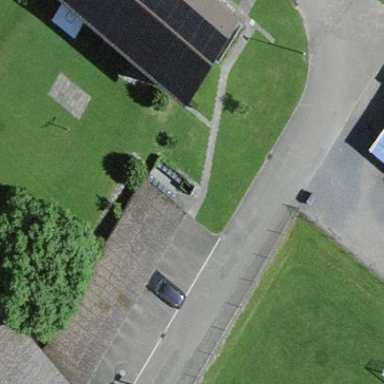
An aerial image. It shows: Garage.